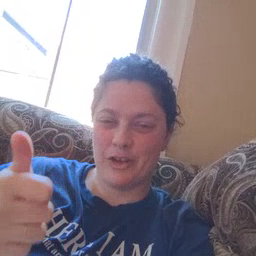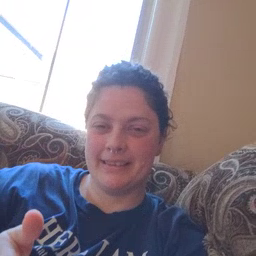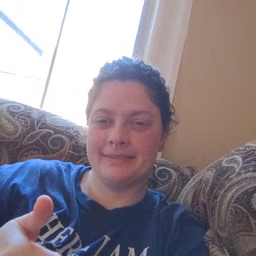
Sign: every